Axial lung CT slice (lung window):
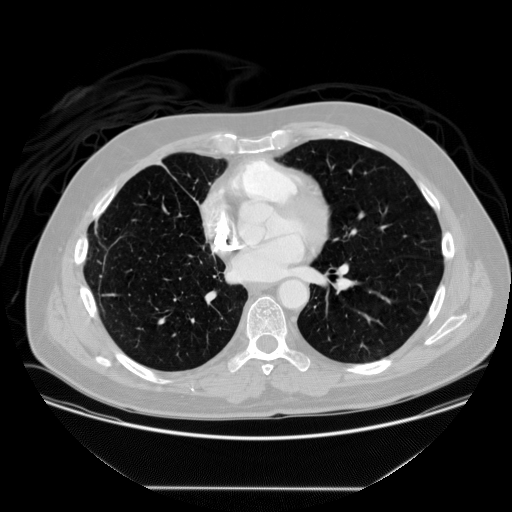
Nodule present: no